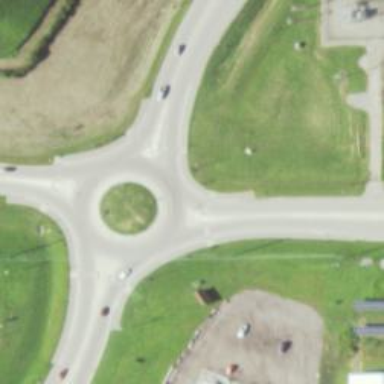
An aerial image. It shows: Marked crossing on asphalt cycleway road.